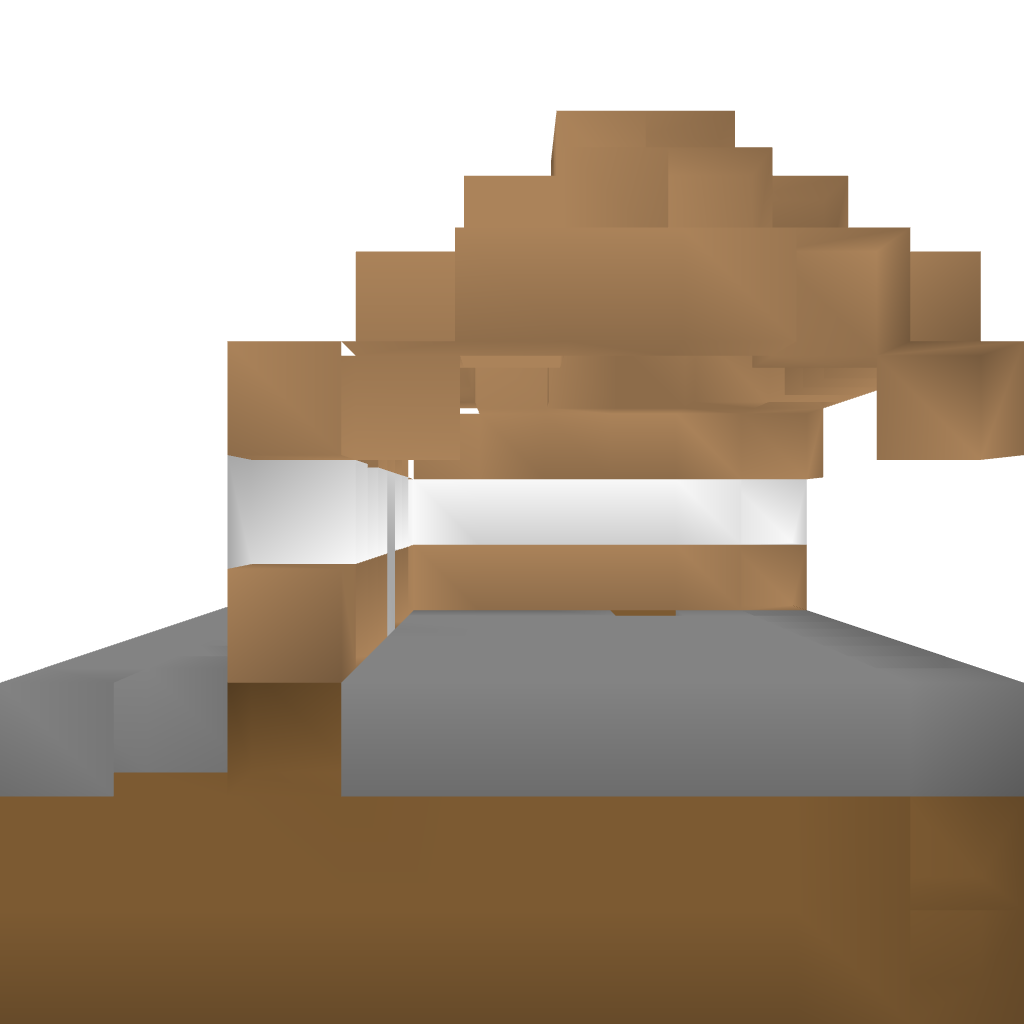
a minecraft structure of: super plain house bad low quality